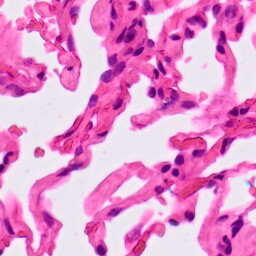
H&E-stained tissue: Lung